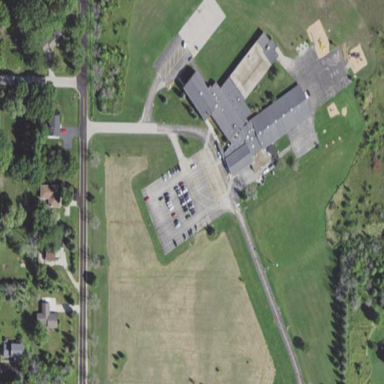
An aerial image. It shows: School.